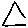
Label: triangle